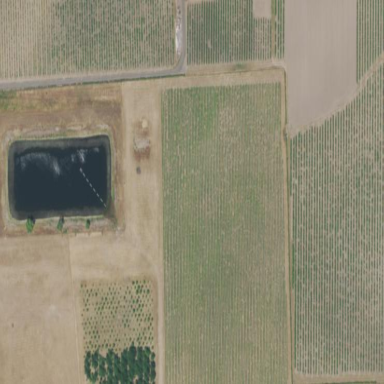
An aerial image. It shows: Vineyard where grapes are grown.